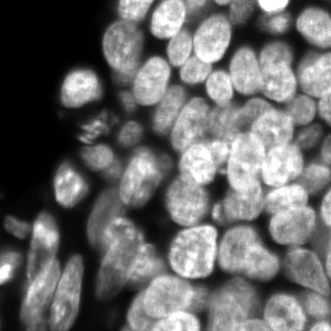
Tissue sample: ovarian
Magnification: 10.0x
Cell type: Myeloid cells
Senescence state: normal